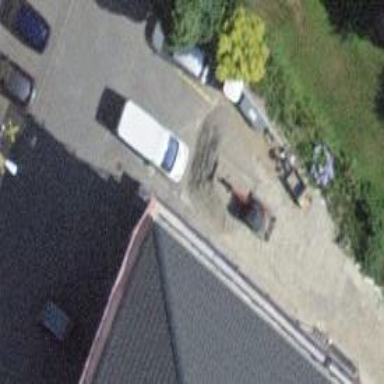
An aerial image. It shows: Street-side parking area.